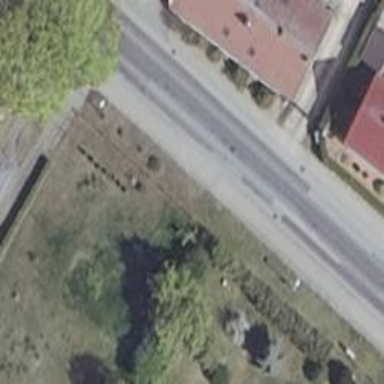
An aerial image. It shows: Primary road with asphalt surface.